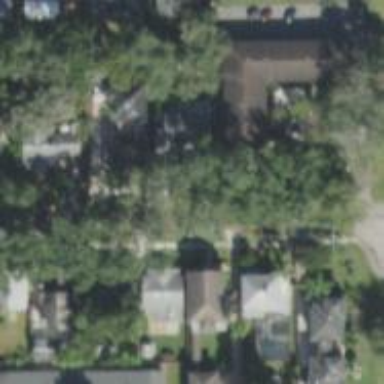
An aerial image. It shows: Residential road with sidewalk on the left side.